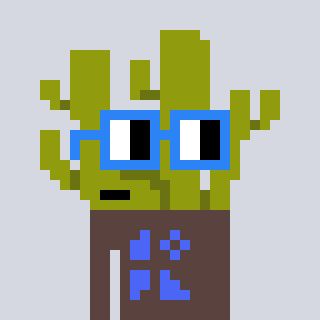
a pixel art character with square blue glasses, a cactus-shaped head and a darkbrown-colored body on a cool background